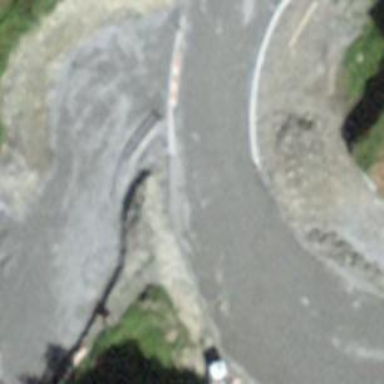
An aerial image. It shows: Asphalt track with grade 2 tracktype.